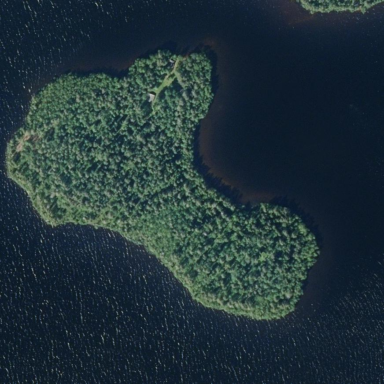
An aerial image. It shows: Islet.